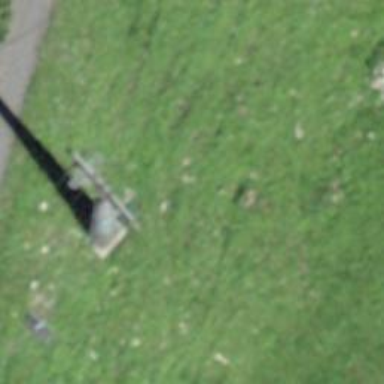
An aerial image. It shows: Pylon for aerialway.